Question: Brand new to using R and ggplot2 so please forgive the funkiness of my code. I'm trying to preserve the order of my x-axis from a csv file, but it was reordered alphabetically. I attempted to use 'scale_x_discrete', but I think my implementation was poor or perhaps it was inappropriate to use.
The result was a reordered x-axis, but the plotted points were preserved in the alphabetical order. Additionally, my legend is incorporating my weighted average. I would like to have a standalone third legend that defines the red X. How would I go about separating the geom layers of the same type?
'''
#Main plot
myplot <- ggplot(mydata, aes(x = treatment, y = delta_ases)) + #plot treatment(x) vs score(y)
geom_point(aes(size = sample_size)) + #adjust point area by sample size
geom_point(aes(y=ases_weighted_avg, size=30),
color="red", shape=4) + #plot weighted average, show.legend = FALSE?
scale_y_continuous(breaks = seq(0, 100, by = 10),
limits = c(5, 75)) + #cleaner y-axis
theme_bw() +
theme(panel.border = element_blank(),
panel.grid.major = element_blank(),
panel.grid.minor = element_blank(),
axis.line = element_line(colour = "black")) #remove background and grid elements
myplot <- myplot + labs(x = "Treatment Strategy") + #rename x-axis
labs(y = "Change in ASES Score") + #rename y-axis
labs(size = "Sample Size") + #rename sample size legend
labs(linetype = "MCID") + #rename line legend
geom_hline(aes(yintercept = 17, linetype = "PT"),
color = 'black') + #create horizontal line for Physical Therapy Group
geom_hline(aes(yintercept = 39, linetype = "Surgery"),
color = 'black') #create horizontal line for Surgical Group
myplot
'''

Sample Data
'''
structure(list(treatment = structure(c(5L, 5L, 5L, 2L, 2L, 2L,
2L, 2L, 2L, 2L, 4L, 4L, 4L, 4L, 4L, 4L, 4L, 3L, 3L, 3L, 8L, 8L,
8L, 8L, 8L, 8L, 8L, 8L, 8L, 8L, 8L, 7L, 7L, 1L, 1L, 6L, 6L, 6L,
6L, 6L, 6L), .Label = c("BA", "D", "GI", "PR", "PT", "RSA", "SCR",
"TT"), class = "factor"), sample_size = c(30L, 45L, 19L, 33L,
23L, 41L, 33L, 57L, 31L, 38L, 13L, 90L, 37L, 22L, 28L, 11L, 25L,
5L, 21L, 41L, 27L, 14L, 86L, 33L, 55L, 67L, 55L, 52L, 15L, 60L,
42L, 36L, 23L, 5L, 20L, 64L, 17L, 58L, 25L, 49L, 34L), delta_ases = c(23,
NA, NA, 28, NA, NA, NA, NA, 45.8, NA, NA, NA, 32.6, NA, 32.7,
NA, 39.1, 45, NA, NA, NA, NA, 40.1, NA, NA, NA, NA, NA, NA, NA,
24.9, 35.8, 69.4, NA, NA, 32.4, NA, 42.1, NA, NA, NA), delta_cms = c(NA,
13, NA, 21, 31.4, 28, 30, NA, 16.8, NA, 27.7, 37.2, NA, 30.9,
NA, NA, NA, NA, 37.8, 46.4, 34, 26, 25.9, NA, 16.5, 14, 28.4,
36, 38.7, 28.5, 27.4, NA, NA, 25, 33.2, NA, NA, NA, 28.4, 36.7,
35.6), ases_weighted_avg = c(23, NA, NA, 36.621875, NA, NA, NA,
NA, NA, NA, 34.43666667, NA, NA, NA, NA, NA, NA, 45, NA, NA,
35.1125, NA, NA, NA, NA, NA, NA, NA, NA, NA, NA, 48.89830508,
NA, NA, NA, 37.<PHONE>, NA, NA, NA, NA, NA), cms_weighted_avg = c(NA,
13, NA, 25.30434783, NA, NA, NA, NA, NA, NA, 35.1032, NA, NA,
NA, NA, NA, NA, 43.48709677, NA, NA, 25.85665962, NA, NA, NA,
NA, NA, NA, NA, NA, NA, NA, NA, NA, 31.56, NA, 34.43240741, NA,
NA, NA, NA, NA)), class = "data.frame", row.names = c(NA, -41L
))
'''
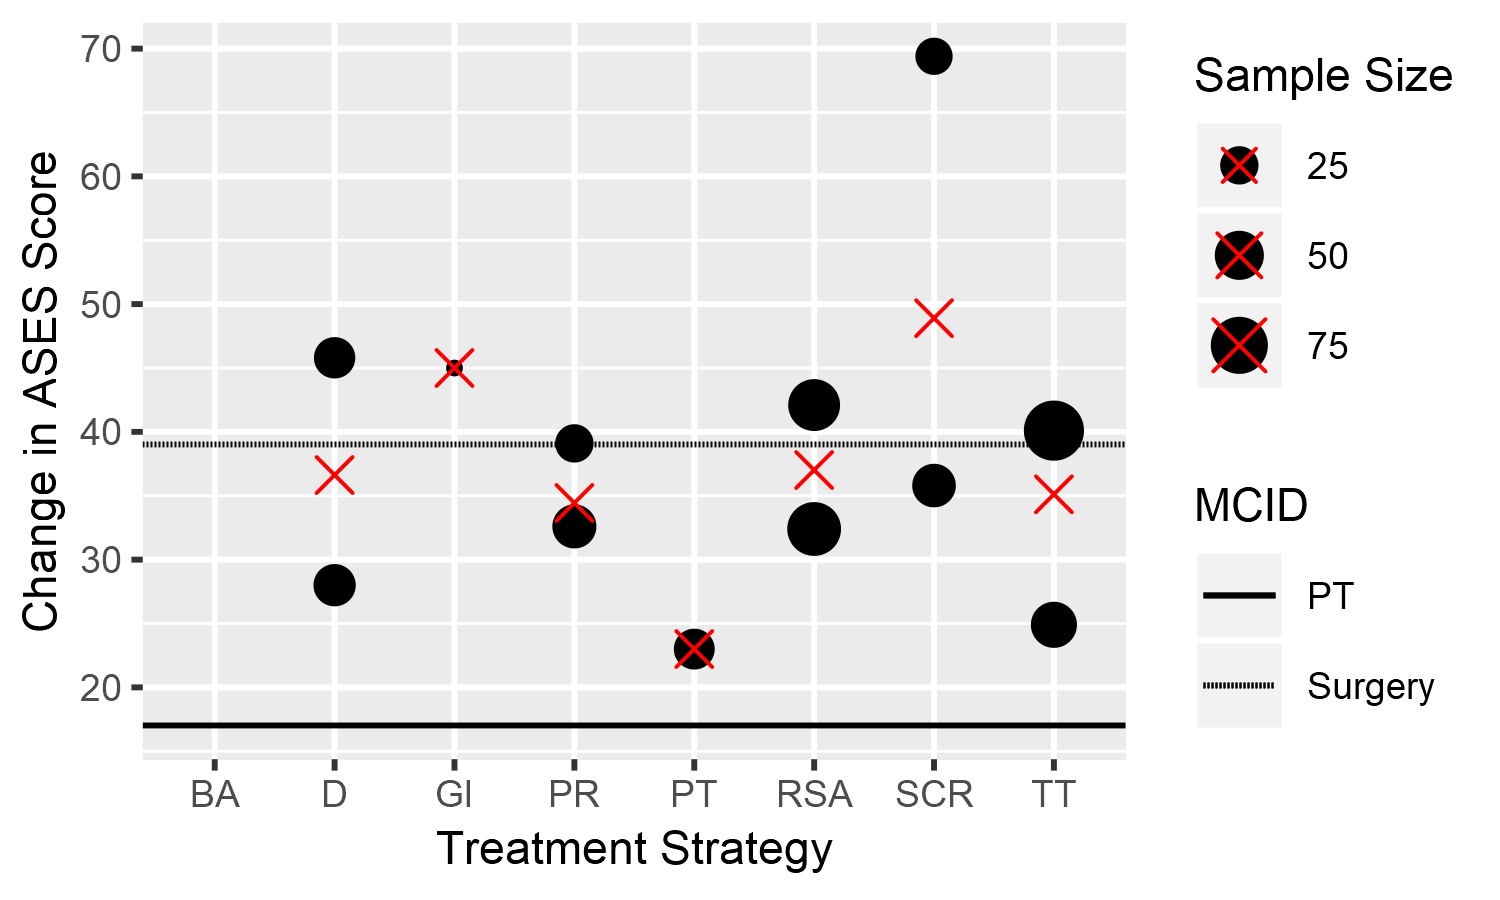
Answer: You'll have to define that shape separately.
'''
d <- ggplot(mydata, aes(x = factor(treatment, levels = c("PT", "D", "PR", "GI")), y = delta_ases, size = sample_size)) +
geom_point()
d + geom_point(aes(y = ases_weighted_avg, shape = "mean"), geom = "point", size = 6, color = "red") +
guides(size = guide_legend(order = 1)) + scale_shape_manual("", values = c("mean" = "x"))
'''
Add in your themes and labels.
<URL>